一年级 · 逻辑题
猜猜我是谁? (4 分)

(1) 我是 _.

(2) 我是 \$ \qquad \$
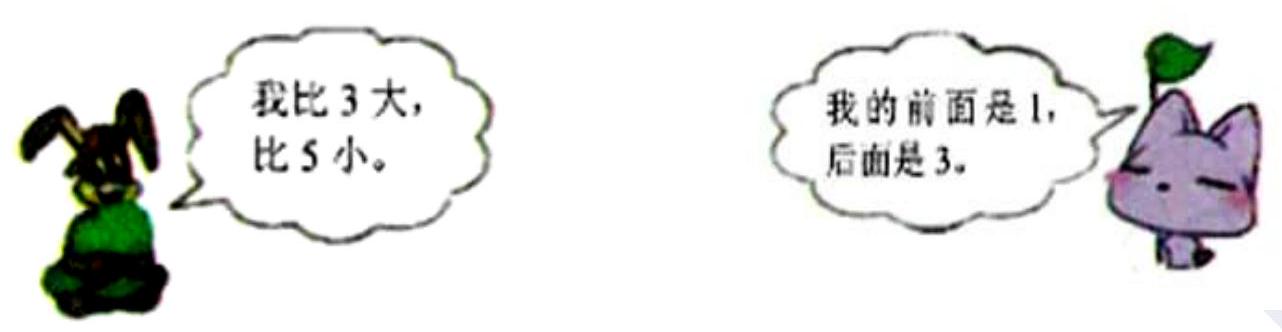
答案: 解(1) 4

(2) 2